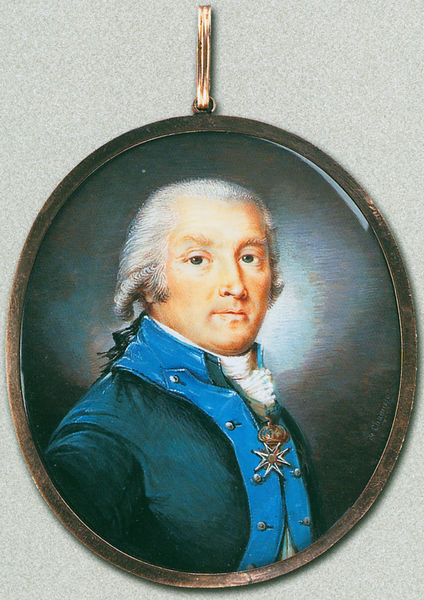
Titel: Herr in blauem Uniformrock
Künstler: de Charles Chamisso
Institution: Celle, Bomann-Museum, Miniaturensammlung Tansey
Schlagwörter: blau, mann, brust, frisur, grau, mund, nase, weiss, tuch, schleife, jacke, augen, barock, gesicht, kragen, silber, bild, bildnis, portrait, porträt, mantel, person, rokoko, oval, perücke, kette, könig, zopf, halstuch, robe, metall, knöpfe, selbstporträt, halskette, medaillon, kreuz, stern, uniform, orden, uniformrock, fürst, halbprofil, anhänger, amulett, medallion, medaille, miniatur, preußen, haartracht, vergangenheit, gepudert, gemaelde, öse, auszeichnung, brustporträt, verdienstkreuz, arroganz, blao, 1780, miniatrur, halstuvch